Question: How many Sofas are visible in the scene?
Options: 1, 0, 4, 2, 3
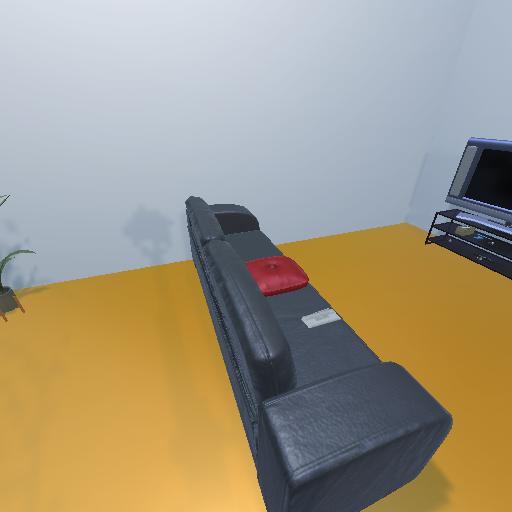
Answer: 1